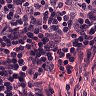
Metastatic tissue present: no